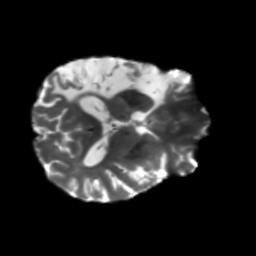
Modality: T2w
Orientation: axial
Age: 56
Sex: male
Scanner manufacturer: siemens
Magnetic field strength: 3 T
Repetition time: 5.25 s
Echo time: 0.08 s